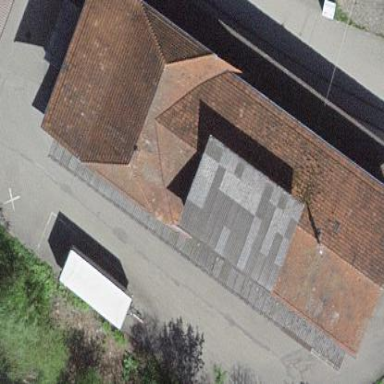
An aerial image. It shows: Warehouse building.